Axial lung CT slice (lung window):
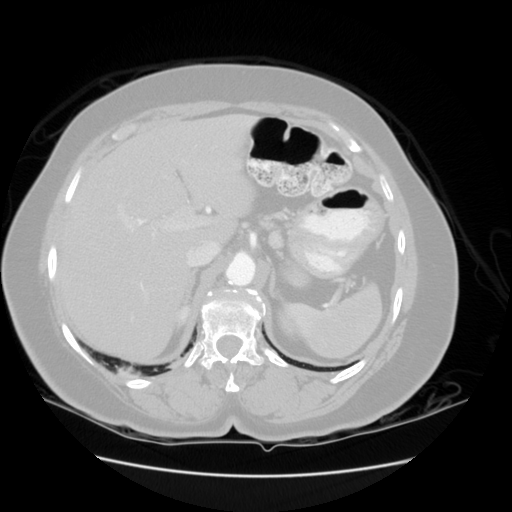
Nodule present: no